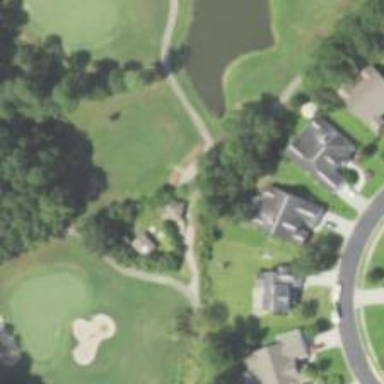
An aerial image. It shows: Path for golf carts.